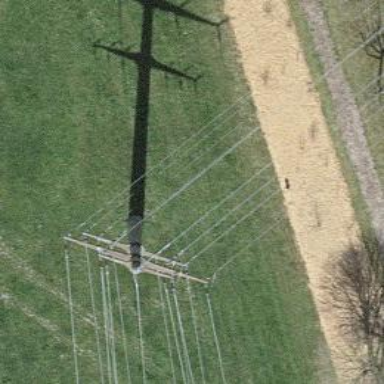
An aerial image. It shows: Three power lines with cables.